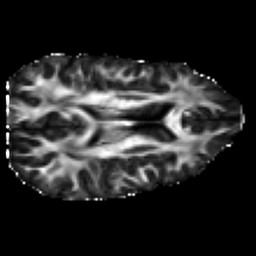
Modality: FA
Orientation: axial
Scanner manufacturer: ge
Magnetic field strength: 3 T
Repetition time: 7.98 s
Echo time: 0.0701 s